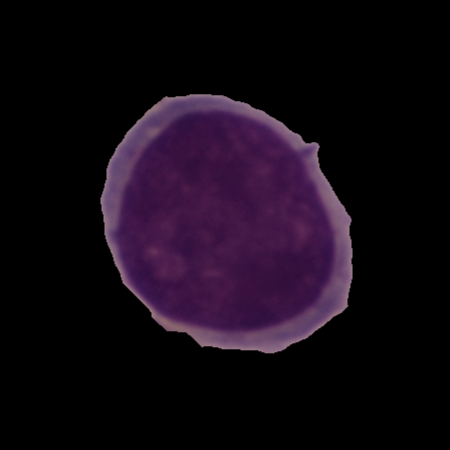
Label: cancer